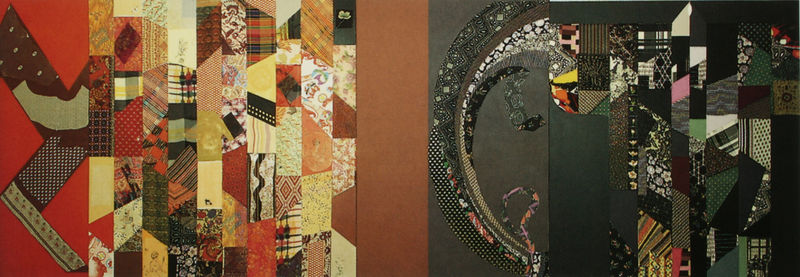
Titel: Anatomy of a Kimono (Detail)
Künstler: Miriam Schapiro
Standort: Zürich
Institution: (Privatsammlung)
Schlagwörter: blau, mann, gelb, grün, ocker, blume, braun, bunt, kariert, schwarz, weiss, rot, muster, ornament, stoff, stoffe, rosa, papier, bogen, abstrakt, farben, formen, linien, streifen, collage, reste, rechteck, kollage, textil, ornat, geklebt, aneinander, tapeten, patchwork